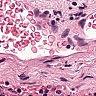
Metastatic tissue present: no